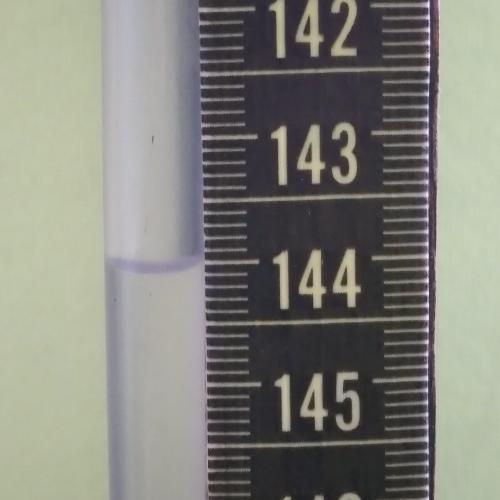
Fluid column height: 144.0 cm